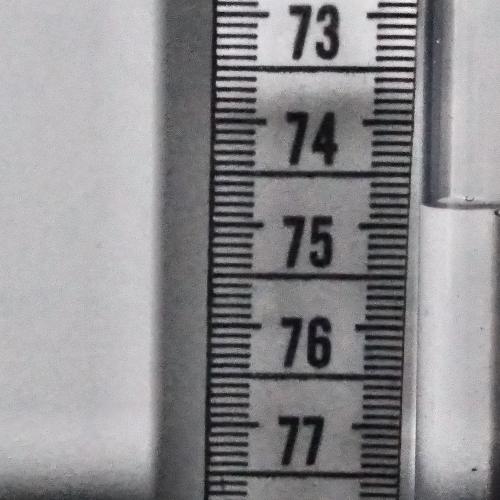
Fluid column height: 74.8 cm